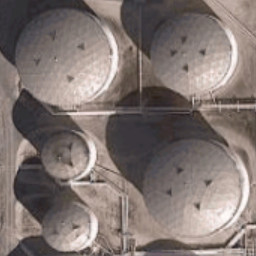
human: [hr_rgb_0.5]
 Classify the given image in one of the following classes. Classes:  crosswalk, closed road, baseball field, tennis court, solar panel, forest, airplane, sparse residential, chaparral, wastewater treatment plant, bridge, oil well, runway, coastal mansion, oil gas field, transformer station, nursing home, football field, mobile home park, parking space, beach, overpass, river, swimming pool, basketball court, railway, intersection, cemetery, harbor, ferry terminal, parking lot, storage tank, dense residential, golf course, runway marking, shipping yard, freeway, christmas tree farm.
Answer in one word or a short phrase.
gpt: storage tank